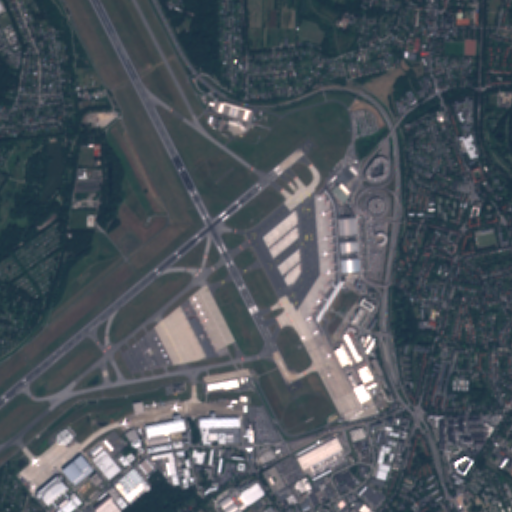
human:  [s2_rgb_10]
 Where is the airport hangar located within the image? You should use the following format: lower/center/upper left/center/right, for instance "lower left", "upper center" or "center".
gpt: The airport hangar is located in the lower center of the image.
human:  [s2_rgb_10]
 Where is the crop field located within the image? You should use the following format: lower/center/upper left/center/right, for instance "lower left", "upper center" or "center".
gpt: The crop field is located in the upper right of the image.
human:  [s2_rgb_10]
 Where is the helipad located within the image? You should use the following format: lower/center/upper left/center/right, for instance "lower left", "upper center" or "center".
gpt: The helipad is located in the lower left of the image.
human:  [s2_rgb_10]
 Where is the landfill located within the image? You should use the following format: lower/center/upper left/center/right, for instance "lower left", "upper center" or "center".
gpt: The landfill is located in the center left of the image.
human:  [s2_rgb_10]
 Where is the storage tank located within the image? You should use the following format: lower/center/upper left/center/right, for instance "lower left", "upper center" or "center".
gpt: The storage tank is located in the lower right of the image.
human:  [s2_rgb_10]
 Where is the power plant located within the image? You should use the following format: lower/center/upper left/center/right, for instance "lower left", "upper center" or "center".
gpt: There is no power plant in the image.